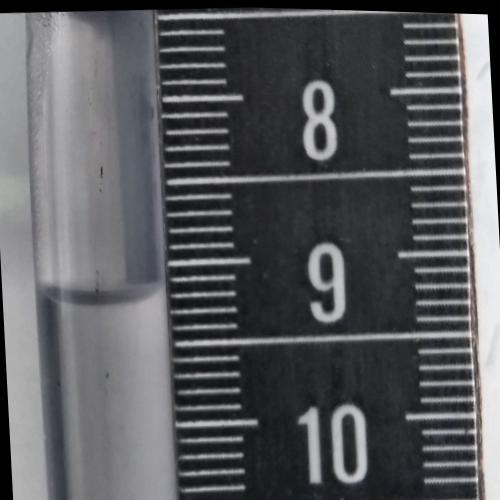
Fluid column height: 9.2 cm